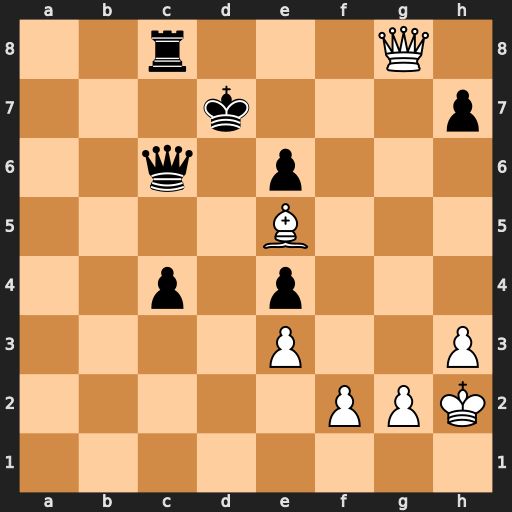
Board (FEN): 2r3Q1/3k3p/2q1p3/4B3/2p1p3/4P2P/5PPK/8
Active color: w
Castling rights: -
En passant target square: -
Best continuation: Qf7+ Kd8 Bf6#